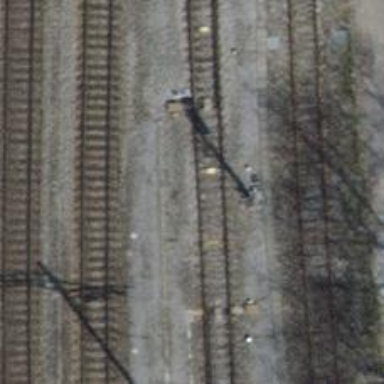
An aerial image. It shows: Railway signal.